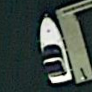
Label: Civil_yacht